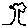
Label: tree